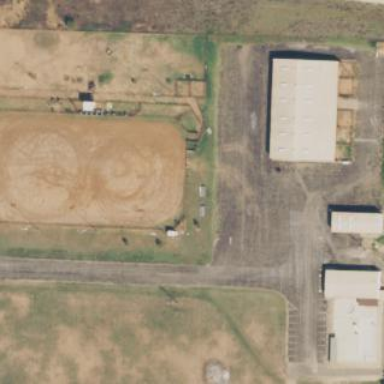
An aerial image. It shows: Leisure land designated for horse riding.